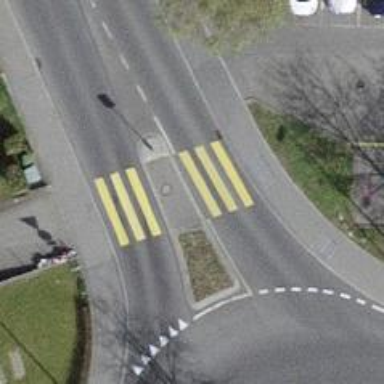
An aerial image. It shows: Kerb serving as barrier.